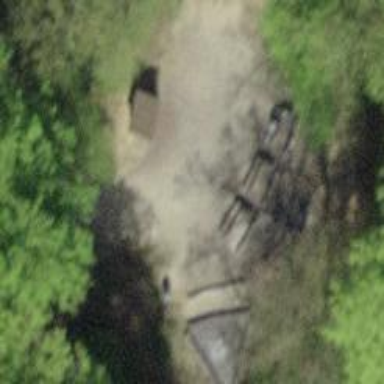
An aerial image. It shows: Barbecue facility.